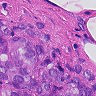
Metastatic tissue present: yes